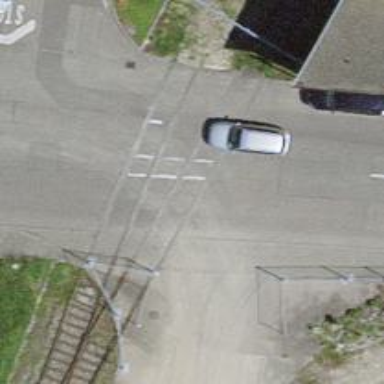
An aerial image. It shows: Railway level crossing.